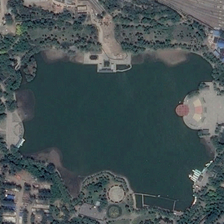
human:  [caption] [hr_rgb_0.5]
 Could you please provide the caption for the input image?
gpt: green water green trees .

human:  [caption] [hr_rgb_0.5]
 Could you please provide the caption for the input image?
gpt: many green trees are around an irregular pond .

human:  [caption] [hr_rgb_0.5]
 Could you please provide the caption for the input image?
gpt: many green trees are around an irregular pond .

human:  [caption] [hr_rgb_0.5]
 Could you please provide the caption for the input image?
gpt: there are many green trees around a pool .

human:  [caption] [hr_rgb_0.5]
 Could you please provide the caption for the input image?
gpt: there are many green trees around a pool .